Field crop: maize
Growth stage: 2
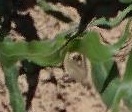
Species: maize